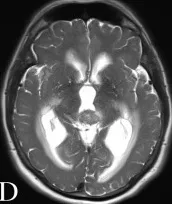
Pre-operative MRI of the brain. (D, E) MRI T2-weighted images with a T2 hypointense lesion with mass effect and compression of the cerebral aqueduct resulting in supratentorial ventricular dilatation and periventricular white matter signal abnormality.
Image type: radiology (mri)